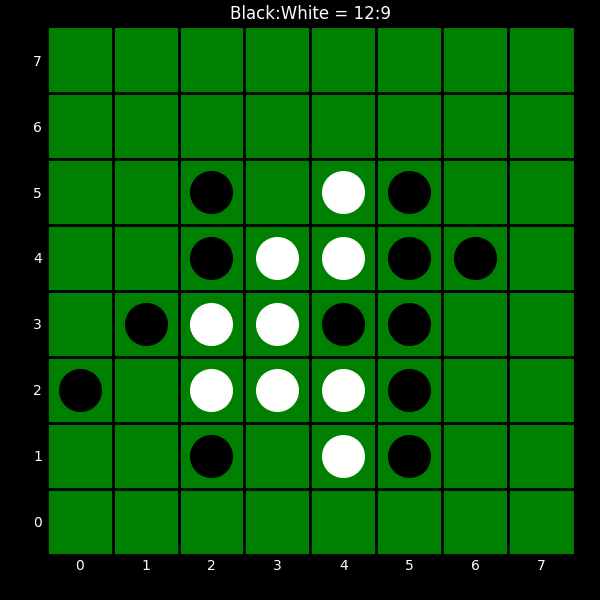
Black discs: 12
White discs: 9